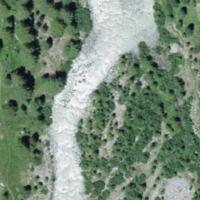
EUNIS habitat code: 47
Species observed at this site:
Nucifraga caryocatactes